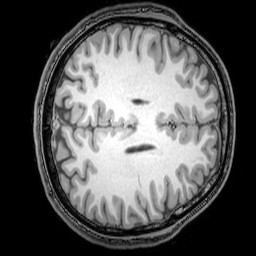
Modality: T1w
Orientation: axial
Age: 22
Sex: male
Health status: healthy
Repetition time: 0.081 s
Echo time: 0.037 s